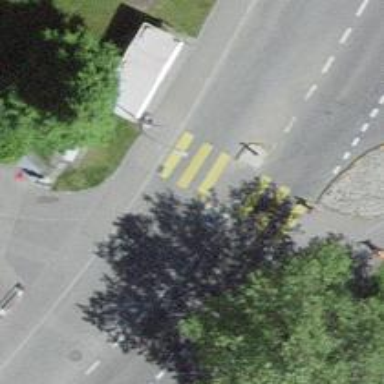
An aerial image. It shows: Zebra crossing on the road.